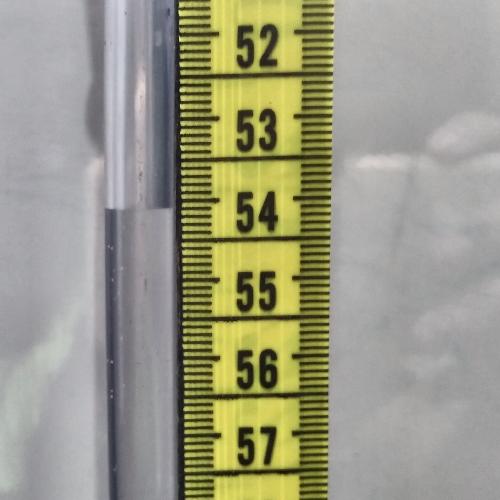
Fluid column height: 54.1 cm